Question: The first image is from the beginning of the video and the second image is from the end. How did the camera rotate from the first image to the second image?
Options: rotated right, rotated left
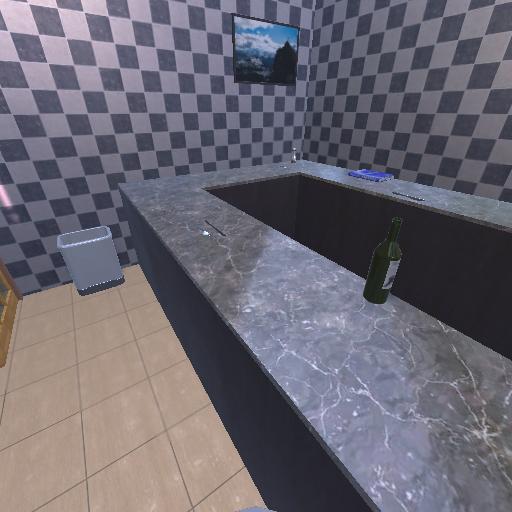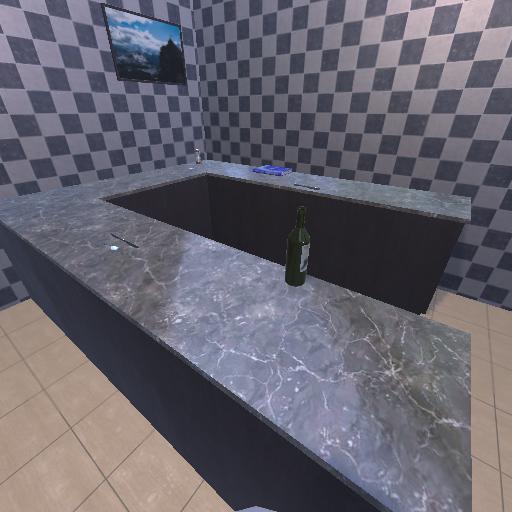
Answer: rotated right